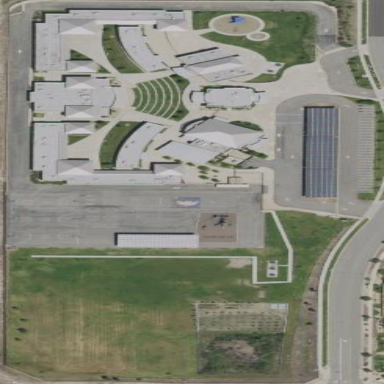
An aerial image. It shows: School.